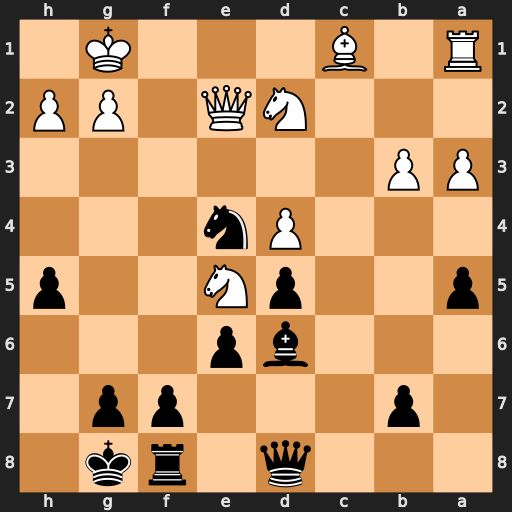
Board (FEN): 3q1rk1/1p3pp1/3bp3/p2pN2p/3Pn3/PP6/3NQ1PP/R1B3K1
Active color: b
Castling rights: -
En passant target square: -
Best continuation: Bxe5 dxe5 Qb6+ Kf1 Qd4 Rb1 Nc3